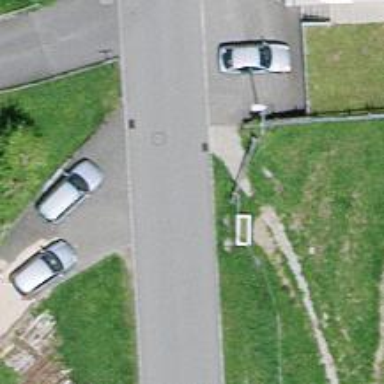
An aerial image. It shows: Gate.